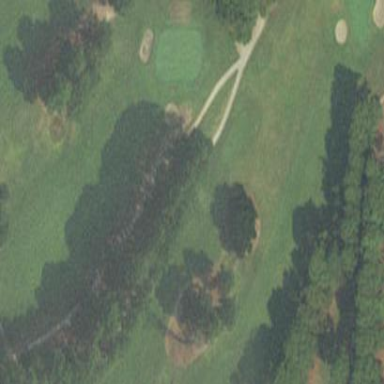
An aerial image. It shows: Scenic golf fairway.